Field crop: maize
Growth stage: 2
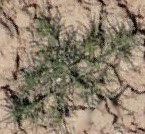
Species: salsola